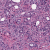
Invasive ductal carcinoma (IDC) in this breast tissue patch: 1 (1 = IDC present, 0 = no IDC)